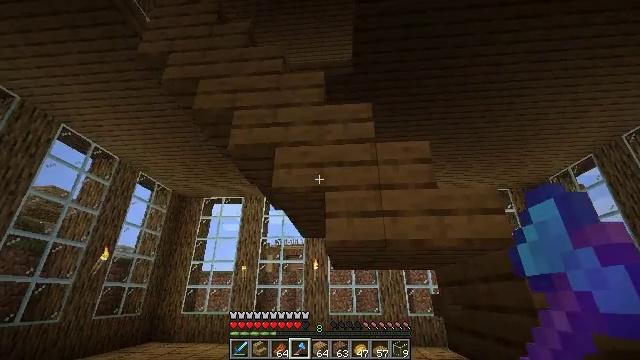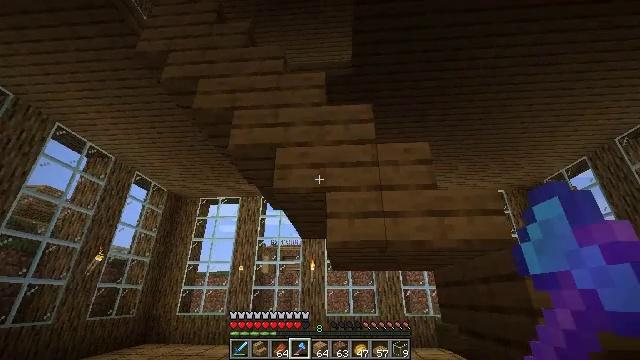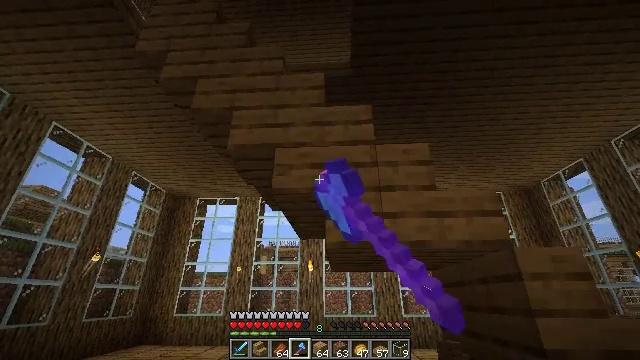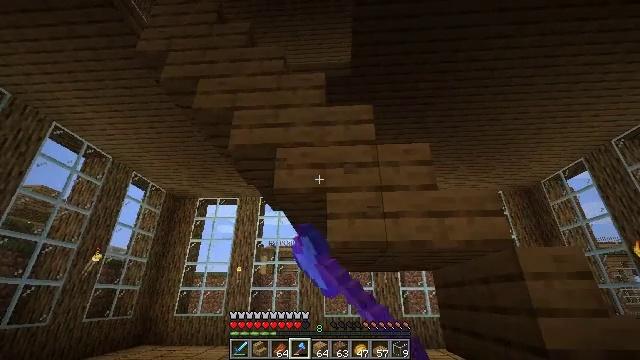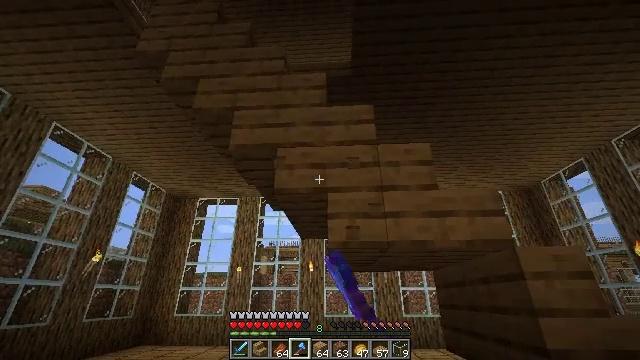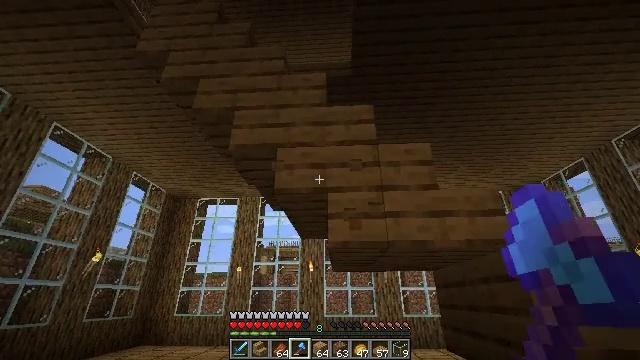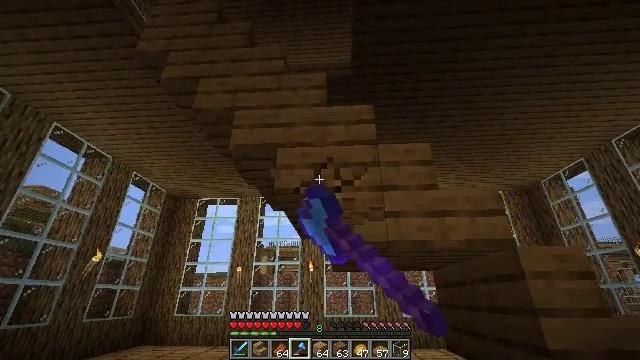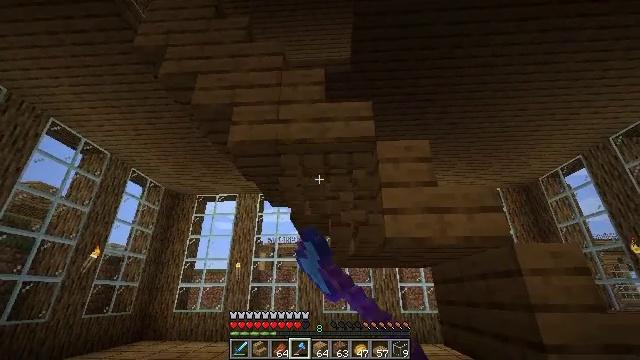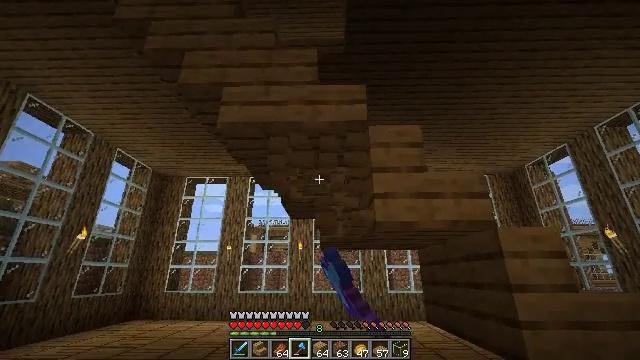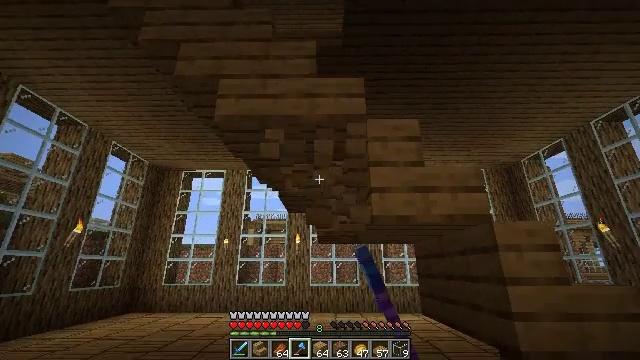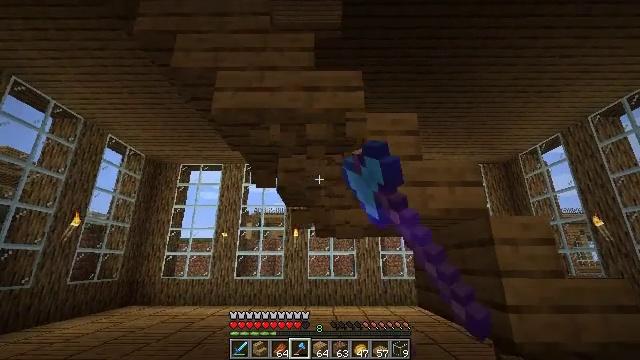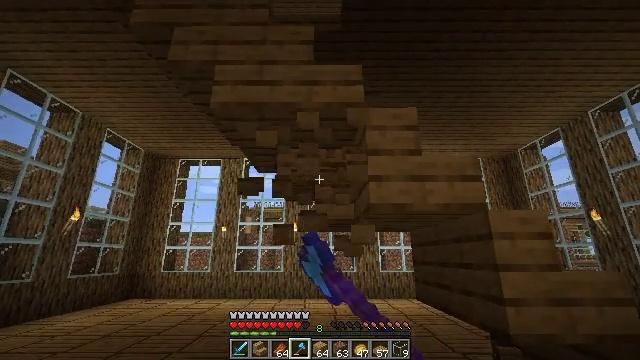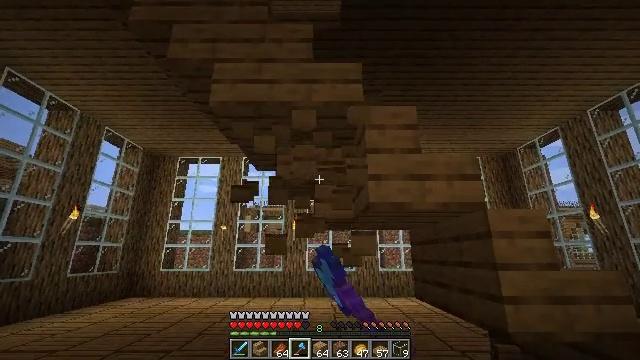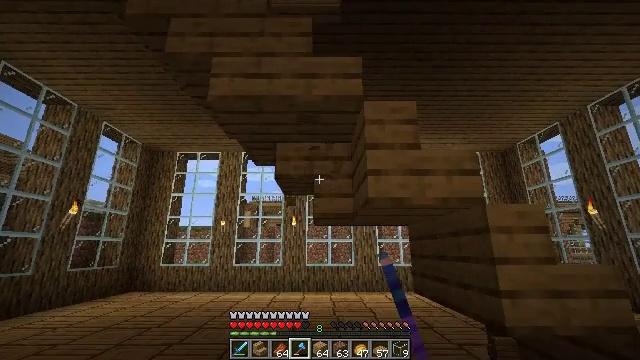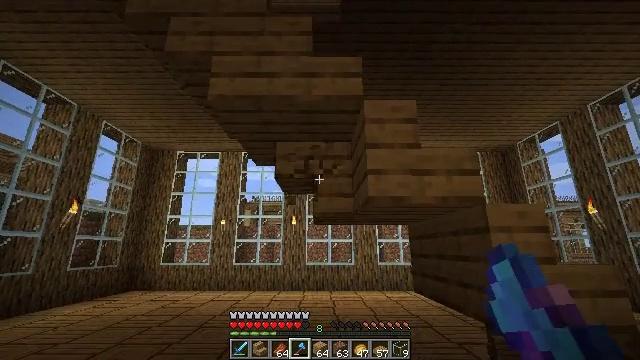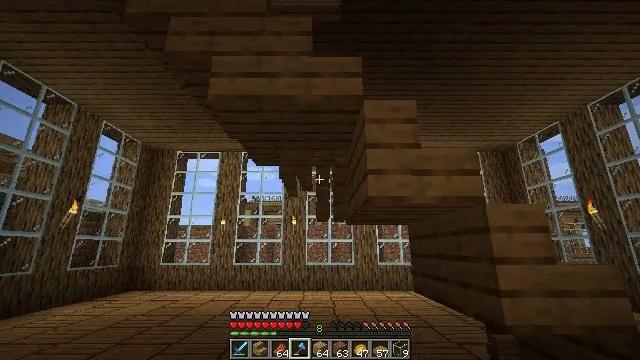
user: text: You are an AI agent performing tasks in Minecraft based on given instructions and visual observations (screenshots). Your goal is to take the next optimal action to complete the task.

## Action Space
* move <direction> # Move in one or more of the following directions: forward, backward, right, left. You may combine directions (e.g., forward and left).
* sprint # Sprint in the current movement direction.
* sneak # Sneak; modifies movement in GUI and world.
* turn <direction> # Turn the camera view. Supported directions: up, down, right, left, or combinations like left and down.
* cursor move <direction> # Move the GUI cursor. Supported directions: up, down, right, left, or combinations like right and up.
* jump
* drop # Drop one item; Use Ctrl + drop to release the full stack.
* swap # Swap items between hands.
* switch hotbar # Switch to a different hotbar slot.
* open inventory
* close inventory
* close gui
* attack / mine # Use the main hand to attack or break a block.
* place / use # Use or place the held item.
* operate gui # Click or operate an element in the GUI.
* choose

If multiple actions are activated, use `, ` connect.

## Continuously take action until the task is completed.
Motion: motion action
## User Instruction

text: Remove the oak stairs to repurpose them.
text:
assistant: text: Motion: attack / mine
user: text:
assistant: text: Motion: attack / mine
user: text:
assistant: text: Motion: attack / mine
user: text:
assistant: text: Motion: attack / mine
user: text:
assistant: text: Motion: attack / mine
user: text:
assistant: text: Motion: attack / mine
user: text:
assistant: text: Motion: attack / mine
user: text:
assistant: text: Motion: turn right and down, attack / mine
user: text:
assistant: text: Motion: turn down, attack / mine
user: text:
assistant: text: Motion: turn down, attack / mine
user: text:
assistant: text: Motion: turn down, attack / mine
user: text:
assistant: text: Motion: attack / mine
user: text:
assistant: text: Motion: turn down, attack / mine
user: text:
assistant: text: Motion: attack / mine
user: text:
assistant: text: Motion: attack / mine
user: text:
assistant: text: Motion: attack / mine
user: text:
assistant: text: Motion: attack / mine
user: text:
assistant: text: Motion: attack / mine
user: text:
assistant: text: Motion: move left, attack / mine
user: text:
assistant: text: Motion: move left
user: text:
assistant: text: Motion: move left
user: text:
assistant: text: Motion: move forward and move left, turn left and up
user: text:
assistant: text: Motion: move forward and move left, turn left and up
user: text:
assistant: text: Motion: move left, turn left and up
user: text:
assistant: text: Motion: move left, turn right and up
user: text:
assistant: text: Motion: turn right
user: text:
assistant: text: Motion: turn right
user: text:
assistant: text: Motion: turn right
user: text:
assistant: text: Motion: turn right
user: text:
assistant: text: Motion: turn right